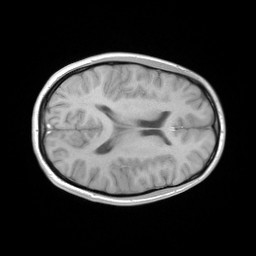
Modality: FLASH
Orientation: axial
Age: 21
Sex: male
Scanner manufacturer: siemens
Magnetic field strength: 3 T
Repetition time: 0.245 s
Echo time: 0.0026 s